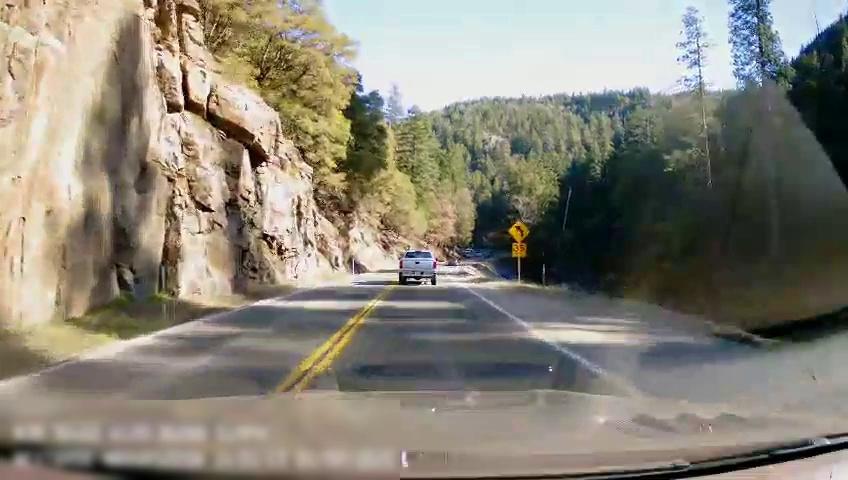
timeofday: Day
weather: Sunny
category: Drivable Space
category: Drivable Space
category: Vehicles | Truck
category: Lanes | Opposite Lane
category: Lanes | Current Lane
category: Lanes | Opposite Lane
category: Lanes | Current Lane
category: Traffic | Signs
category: Traffic | Signs